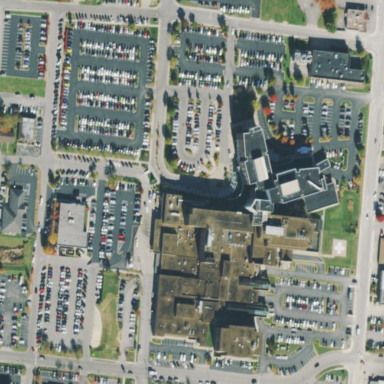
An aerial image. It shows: Hospital providing healthcare services.